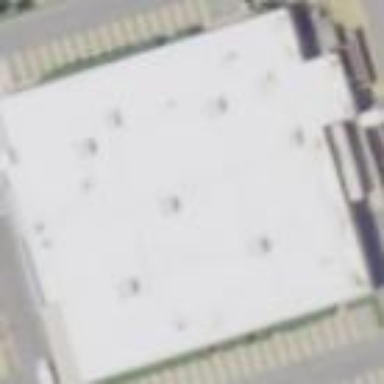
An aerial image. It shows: Retail building.